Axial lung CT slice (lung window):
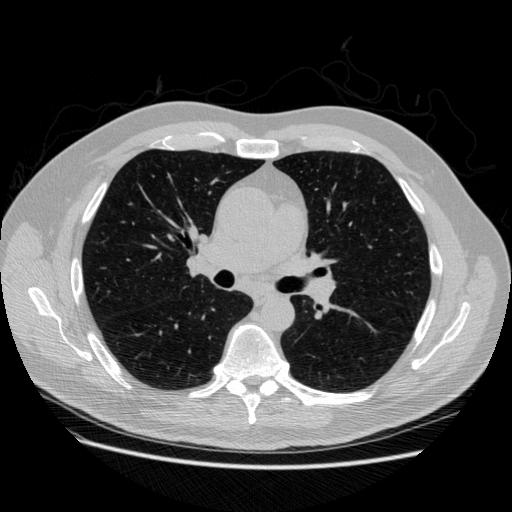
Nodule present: no